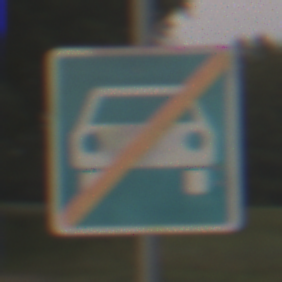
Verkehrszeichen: EndeKraftfahrstrasse
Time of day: SunriseSunset
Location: Outdoor (Nature)
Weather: Clear
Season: NotSpecified
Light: Natural